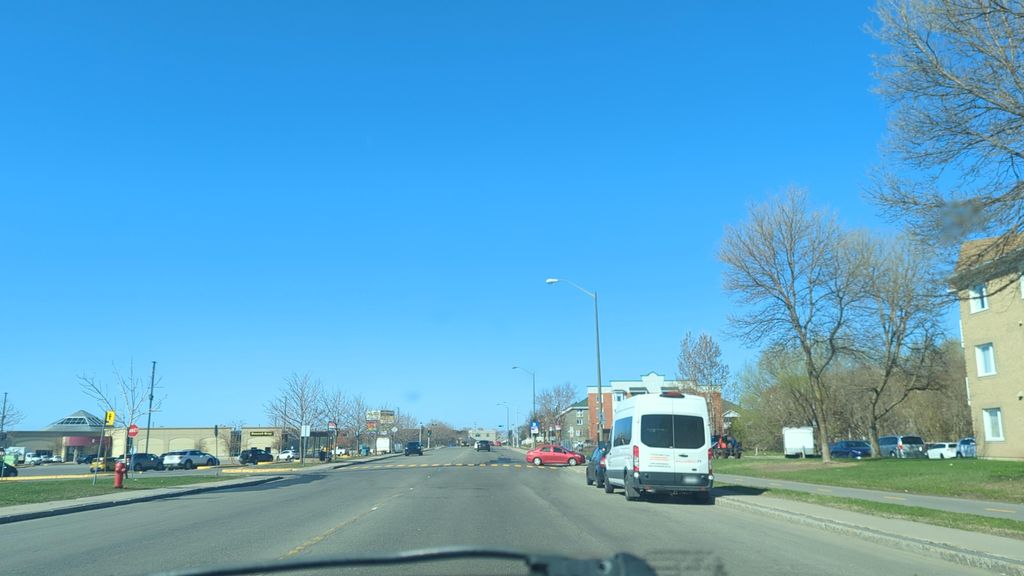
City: quebec_city